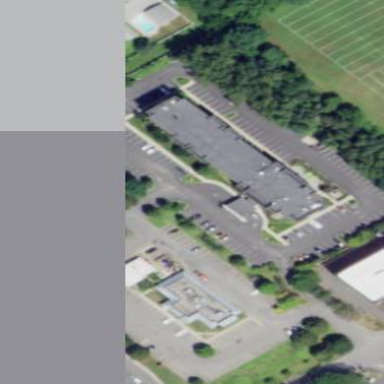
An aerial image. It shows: Hotel building.